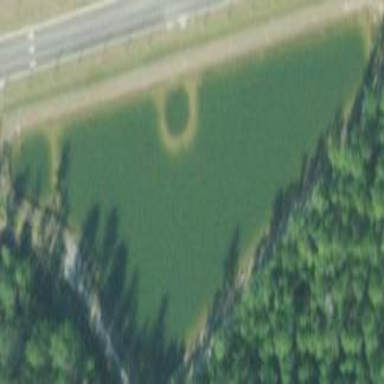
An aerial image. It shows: Serene pond surrounded by nature.